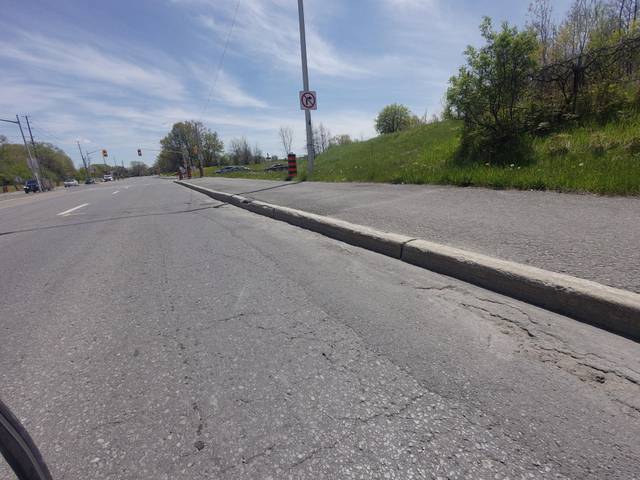
Region: Canada
Coordinates: 45.344, -75.812